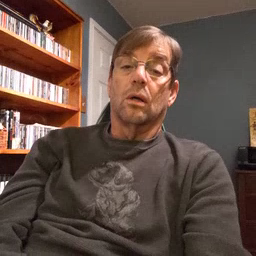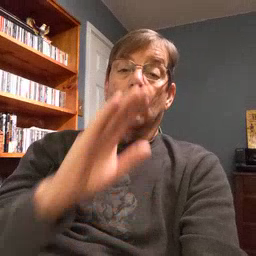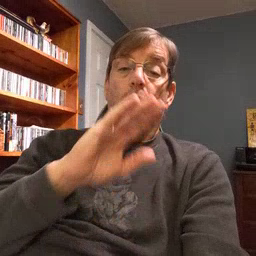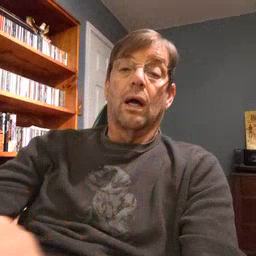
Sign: quiet